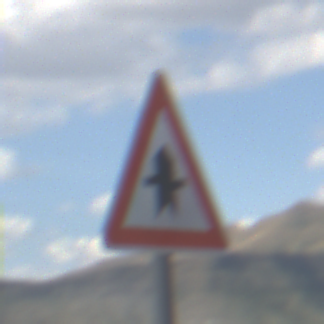
Verkehrszeichen: Vorfahrt
Umgebung: Outdoor, Nature
Tageszeit: Midday
Wetter: PartlyCloudy
Licht: Natural
Jahreszeit: NotSpecified
Kontrast: LowContrast